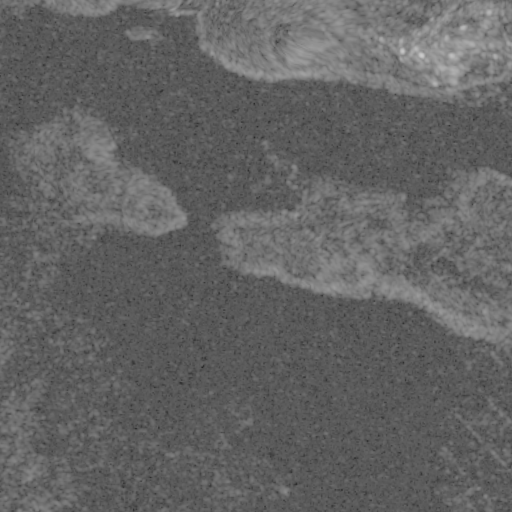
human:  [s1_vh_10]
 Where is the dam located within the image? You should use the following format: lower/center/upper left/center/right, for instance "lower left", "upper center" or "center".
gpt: The dam is located in the upper left of the image.
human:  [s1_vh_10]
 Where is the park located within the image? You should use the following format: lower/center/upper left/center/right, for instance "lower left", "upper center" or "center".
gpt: The park is located in the upper right of the image.
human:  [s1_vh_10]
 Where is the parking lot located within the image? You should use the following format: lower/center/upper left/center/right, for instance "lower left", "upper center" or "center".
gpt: The parking lot is located in the upper right of the image.
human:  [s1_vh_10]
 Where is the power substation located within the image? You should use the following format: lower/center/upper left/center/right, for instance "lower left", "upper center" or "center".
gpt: The power substation is located in the upper right of the image.
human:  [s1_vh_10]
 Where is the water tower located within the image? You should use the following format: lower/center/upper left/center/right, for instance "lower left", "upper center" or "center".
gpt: The water tower is located in the upper right of the image.
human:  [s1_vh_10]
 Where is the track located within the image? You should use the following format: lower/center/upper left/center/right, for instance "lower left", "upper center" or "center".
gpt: There is no track in the image.

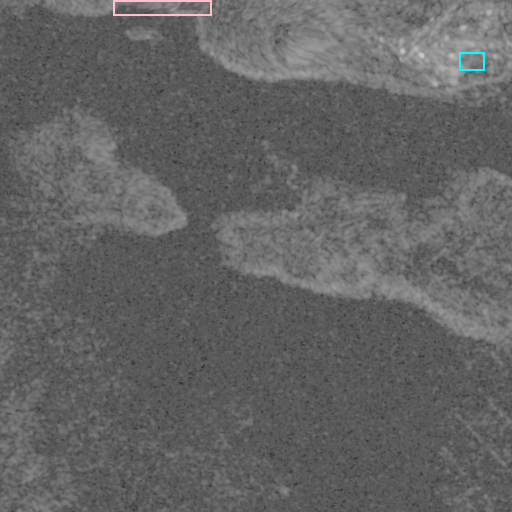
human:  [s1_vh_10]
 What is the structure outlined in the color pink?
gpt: The structure outlined in pink is a dam.
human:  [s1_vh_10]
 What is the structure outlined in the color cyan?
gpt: The structure outlined in cyan is a park.
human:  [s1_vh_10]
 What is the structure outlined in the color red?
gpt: There is no red outline.